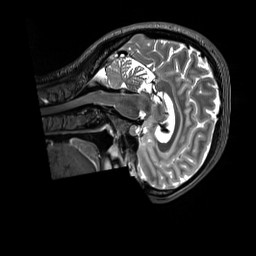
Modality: T2w
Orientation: sagittal
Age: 32
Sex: female
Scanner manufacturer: siemens
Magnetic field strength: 3 T
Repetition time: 3.2 s
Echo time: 0.728 s